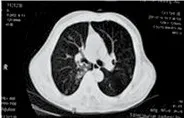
Primary lung tumor and interstitial pneumonia prior to and following treatment. (A) Prior to chemotherapy, multiple nodules were scattered in the double-lung field.
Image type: radiology (ct)